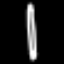
Label: pencil